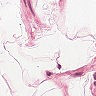
Metastatic tissue present: no